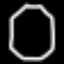
Label: octagon